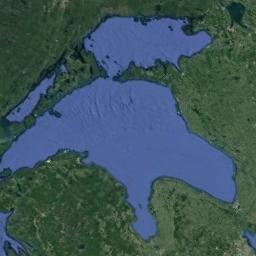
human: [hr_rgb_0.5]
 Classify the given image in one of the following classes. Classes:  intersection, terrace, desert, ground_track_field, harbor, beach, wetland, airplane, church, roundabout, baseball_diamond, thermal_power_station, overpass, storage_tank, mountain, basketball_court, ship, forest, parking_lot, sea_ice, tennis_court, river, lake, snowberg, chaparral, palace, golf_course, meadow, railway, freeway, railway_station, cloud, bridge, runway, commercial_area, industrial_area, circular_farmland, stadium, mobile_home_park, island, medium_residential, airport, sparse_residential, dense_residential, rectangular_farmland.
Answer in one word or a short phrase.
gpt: lake